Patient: sex F, age 69
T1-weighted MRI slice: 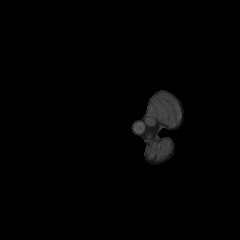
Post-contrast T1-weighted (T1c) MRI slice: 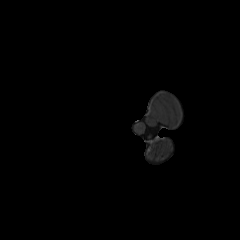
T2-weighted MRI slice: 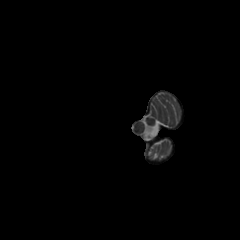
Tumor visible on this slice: no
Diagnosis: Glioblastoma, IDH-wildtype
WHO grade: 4